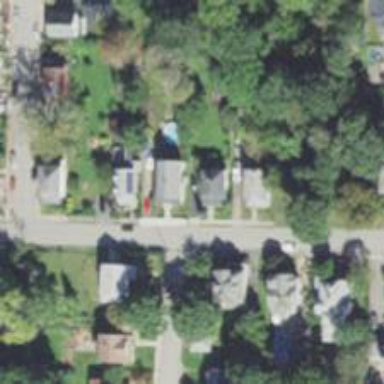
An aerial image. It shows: Residential driveway designated as service road.